Question: I have this simple Userform, where I only have 'TextBox1' and 'TextBox2'. I enter some text in both of them. Assume the focus is on (the cursor is in) the 'TextBox2'. When I click on 'TextBox1', I want the whole text in this control to be highlighted (selected). Thus I use this code:
'''
Private Sub TextBox1_Enter()
With TextBox1
.SetFocus
.SelStart = 0
.SelLength = Len(.Text)
End With
MsgBox "enter event was fired"
End Sub
'''
There is a 'MsgBox' at the end which is loaded, that means the event works. However, the text is not highlighted. How to fix this?
I use the 'Enter' event and don't want to use the 'MouseDown' event, because I need the code to also work when the 'TextBox1' is activated programatically, so I feel the 'Enter' event to be the best choice, as it's fired in both cases! Another drawback of the 'MouseDown' event is: when I click for the second time on the 'TextBox1', I would not expect the whole text to be highlighted anymore, because the focus was set on the first click and it was not changed after I clicked on the same control for the second time; so in this case I would like the cursor to act normally (not to keep the text marked).
When I click once on the 'TextBox1', I expect to have this result:

If clicked again, the highlight would be removed and the cursor would be placed in the place where it was clicked.
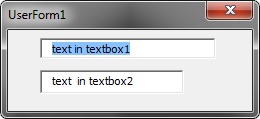
Answer: Can't be more simple than this I guess...
'''
Private Sub TextBox1_MouseDown(ByVal Button As Integer, ByVal Shift As Integer, _
ByVal X As Single, ByVal Y As Single)
With TextBox1
.SelStart = 0
.SelLength = Len(.Text)
End With
End Sub
'''
Whether you click on the textbox or you tab into it, it will do what you want. To deselect the text, use the arrow keys.
If you debug the code you will see that even though you have said '.SetFocus', the focus is not on the Textbox. '.SetFocus' doesn't work in 'TextBox1_Enter()' and you need to have focus for the rest of the code to work. And hence my alternative...
You may also like this version :) This overcomes the limitation of using the mouse in the TextBox
'''
Dim boolEnter As Boolean
Private Sub TextBox1_Enter()
boolEnter = True
End Sub
Private Sub TextBox1_MouseDown(ByVal Button As Integer, ByVal Shift As Integer, _
ByVal X As Single, ByVal Y As Single)
If boolEnter = True Then
With TextBox1
.SelStart = 0
.SelLength = Len(.Text)
End With
boolEnter = False
End If
End Sub
'''